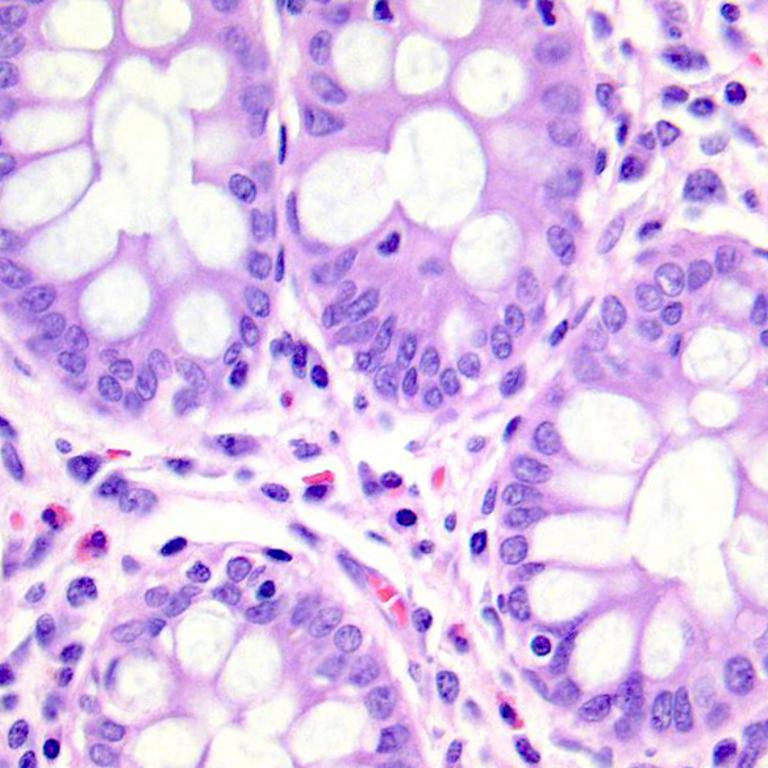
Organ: colon
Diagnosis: benign